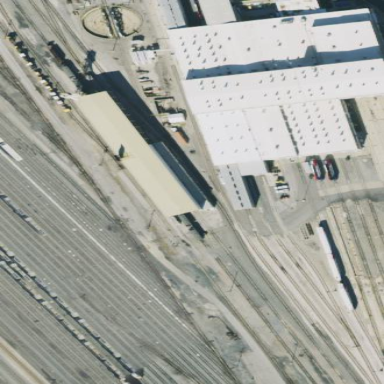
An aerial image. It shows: Railway depot area.